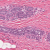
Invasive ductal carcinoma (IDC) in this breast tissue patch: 0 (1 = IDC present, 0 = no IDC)